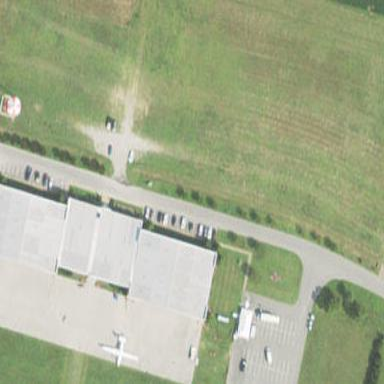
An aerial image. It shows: Museum specializing in aviation housed in building.